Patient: sex F, age 66
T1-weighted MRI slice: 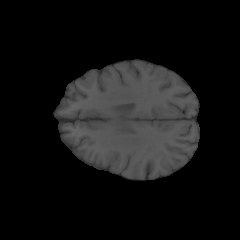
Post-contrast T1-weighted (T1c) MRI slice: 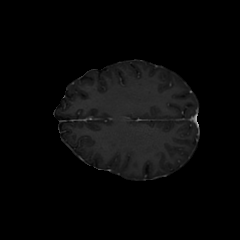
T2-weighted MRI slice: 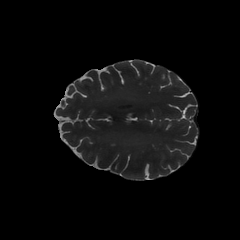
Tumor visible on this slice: no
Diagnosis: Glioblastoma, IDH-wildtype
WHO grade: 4